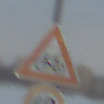
Verkehrszeichen: RadverkehrRechts
Zusatzzeichen unten: Geschwindigkeit60
Umgebung: Outdoor, Nature
Tageszeit: SunriseSunset
Wetter: PartlyCloudy
Licht: Natural
Jahreszeit: NotSpecified
Kontrast: LowContrast